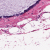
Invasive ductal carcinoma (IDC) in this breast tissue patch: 0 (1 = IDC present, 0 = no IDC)